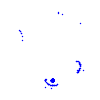
Particle: kaon